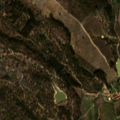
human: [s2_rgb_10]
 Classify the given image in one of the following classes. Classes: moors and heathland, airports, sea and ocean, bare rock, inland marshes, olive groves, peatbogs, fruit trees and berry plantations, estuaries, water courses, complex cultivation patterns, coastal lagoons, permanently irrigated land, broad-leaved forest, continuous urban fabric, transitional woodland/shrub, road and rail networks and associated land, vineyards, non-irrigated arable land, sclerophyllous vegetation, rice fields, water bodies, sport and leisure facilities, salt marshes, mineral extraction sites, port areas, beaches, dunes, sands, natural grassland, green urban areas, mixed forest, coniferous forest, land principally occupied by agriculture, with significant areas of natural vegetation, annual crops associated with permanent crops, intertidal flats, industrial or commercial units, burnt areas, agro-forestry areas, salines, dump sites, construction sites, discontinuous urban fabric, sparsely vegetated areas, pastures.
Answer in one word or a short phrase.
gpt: permanently irrigated land, complex cultivation patterns, broad-leaved forest, transitional woodland/shrub